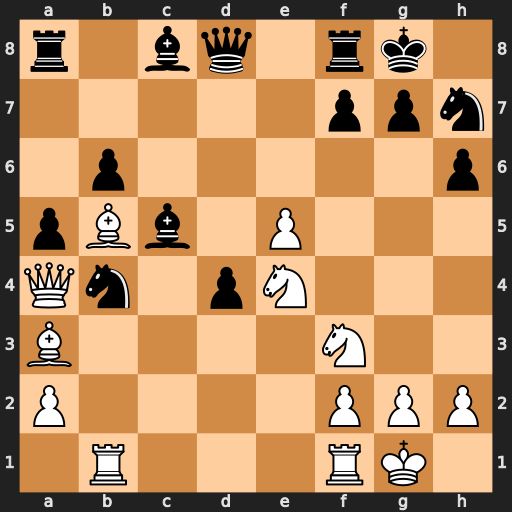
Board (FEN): r1bq1rk1/5ppn/1p5p/pBb1P3/Qn1pN3/B4N2/P4PPP/1R3RK1
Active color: w
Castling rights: -
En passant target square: -
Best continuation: Bxb4 Bxb4 Rxb4 axb4 Qxa8